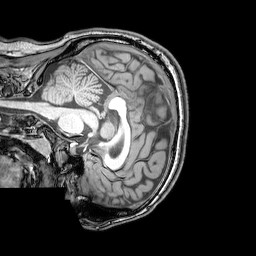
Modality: T1w
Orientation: sagittal
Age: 21
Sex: male
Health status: healthy
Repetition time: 0.081 s
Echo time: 0.037 s